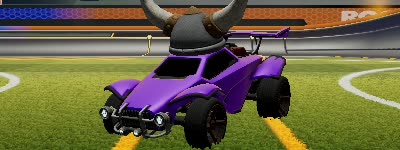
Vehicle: octane